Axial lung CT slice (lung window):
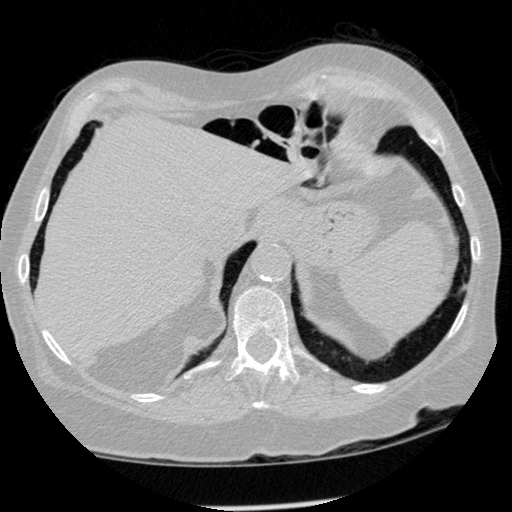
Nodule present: no